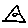
Label: triangle